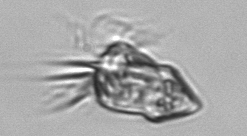
Label: Strombidium_inclinatum